Question: We are trying to create new groups and fix typos i.e. vs in our groups in Gitblit and have already tried editing the 'projects.conf' file with no success. <URL>.
What other setup/configuration files can we edit to add new project groups?
See screenshot below.
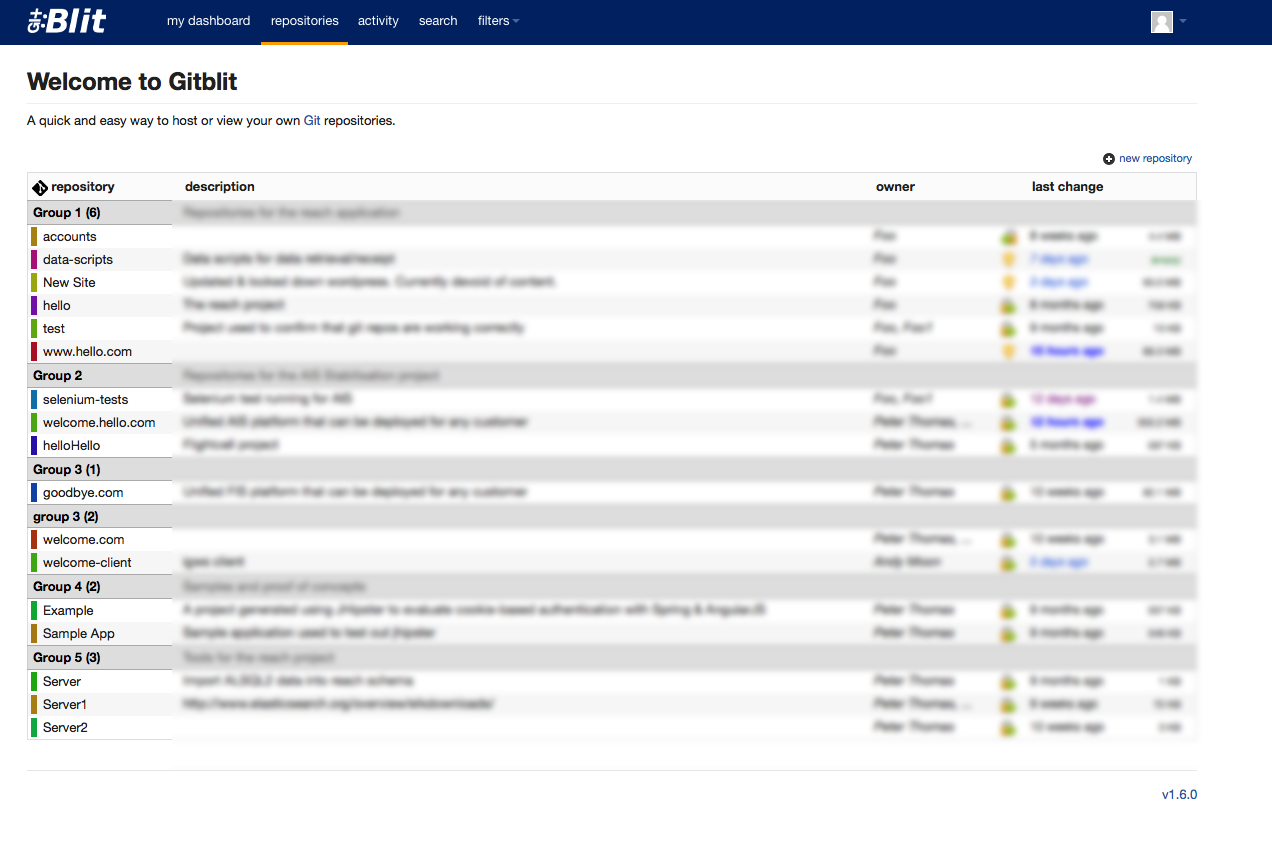
Answer: You need an account with admin right to create a new group.
When you create a new repository, choose the projet "/" and add the name "GroupeName/RepositoryName". It will create a new group with the name GroupName and add the new repository inside it.
<URL>